Interaction volume radius: 5 \u00c5
Interaction volume height: 25 \u00c5
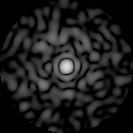
Disorder parameter: 0.7997